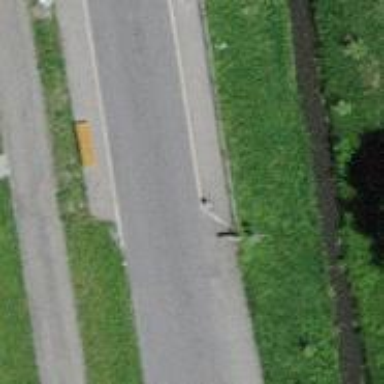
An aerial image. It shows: Residential road with asphalt surface. There is sidewalk on the left side.